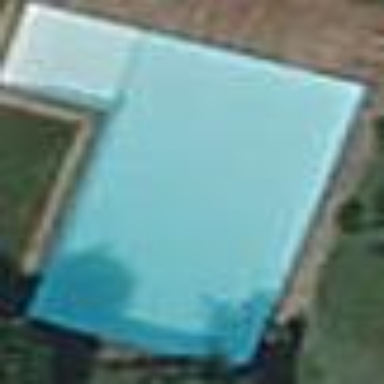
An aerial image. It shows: Swimming pool located in leisure land.